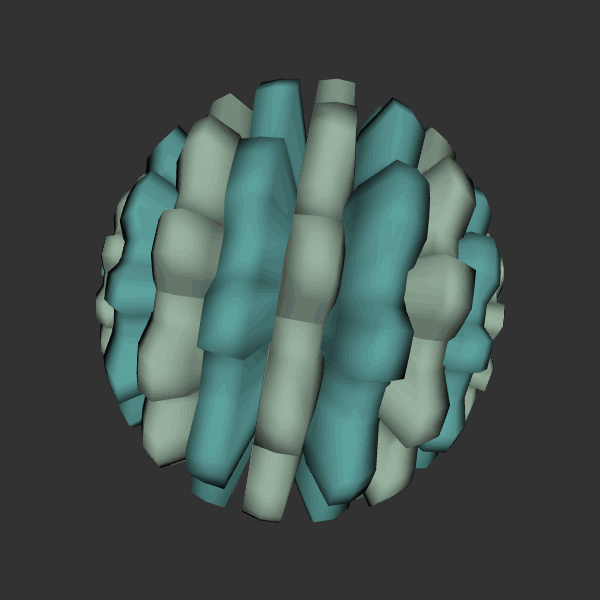
Background: dark